Aerial crown-view tile of a tropical tree (Barro Colorado Island, Panama), acquired 20240918:
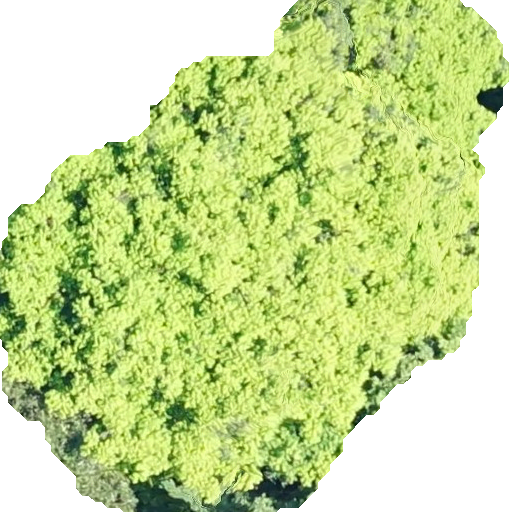
Species: Tachigali panamensis
GBIF accepted scientific name: Tachigali panamensis
Crown area: 298.84 m²